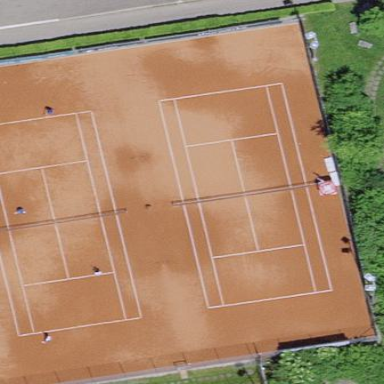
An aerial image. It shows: Sandy tennis court in leisure land pitch.